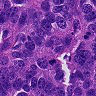
Metastatic tissue present: yes